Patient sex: F
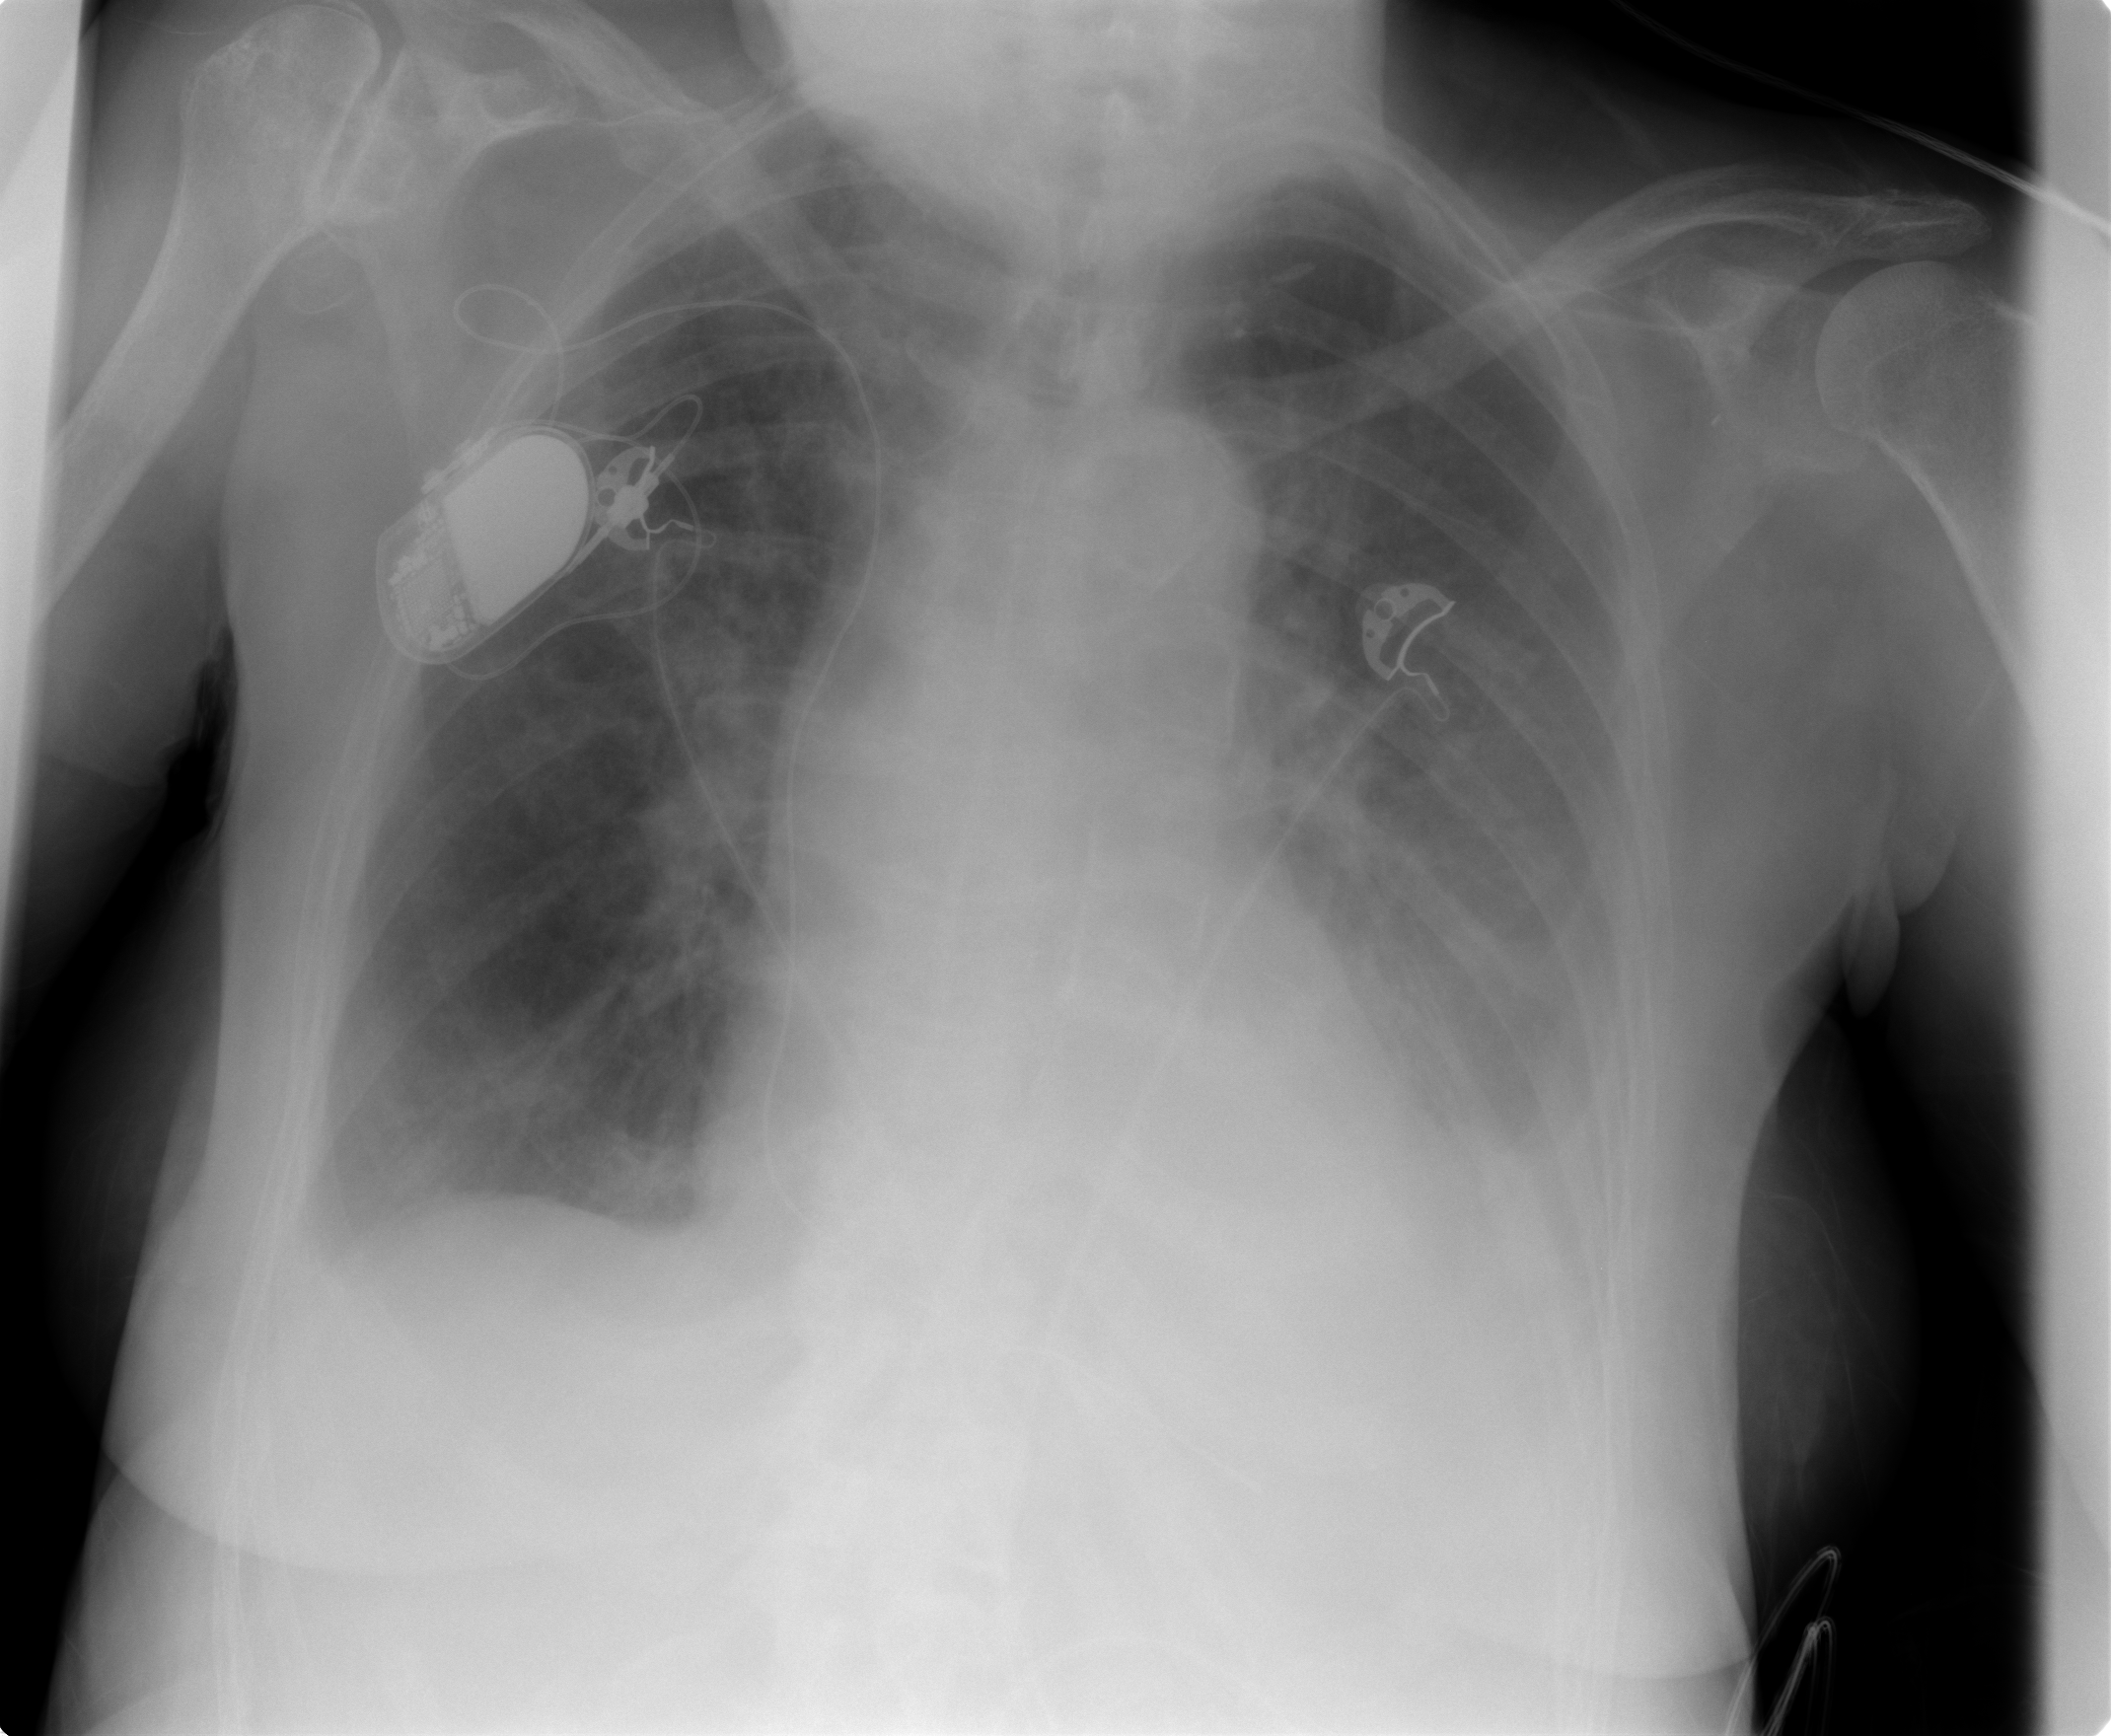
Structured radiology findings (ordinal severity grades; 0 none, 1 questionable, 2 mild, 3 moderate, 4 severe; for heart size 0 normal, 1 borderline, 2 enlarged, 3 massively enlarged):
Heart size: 1
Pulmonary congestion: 0
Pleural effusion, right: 1
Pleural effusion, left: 3
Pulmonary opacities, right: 1
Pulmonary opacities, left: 0
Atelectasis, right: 2
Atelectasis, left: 2